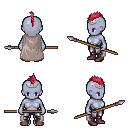
a pixel art fantasy rpg character, female body template, dark elf, purple skin, gray cape, metal pants, ruby red mohawk hairstyle, silver tiara, maroon shoes, spear, four views (front, back, left, right), 2x2 character sprite sheet, small pixel art, hard edges, no anti-aliasing